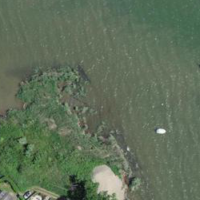
EUNIS habitat code: 14
Species observed at this site:
Chroicocephalus ridibundus
Phalacrocorax carbo
Podiceps cristatus
Gavia stellata
Cygnus olor
Fulica atra
Acer campestre
Mareca strepera
Anas platyrhynchos
Acrocephalus arundinaceus
Aythya ferina
Dryocopus martius
Larus canus
Cotinus coggygria